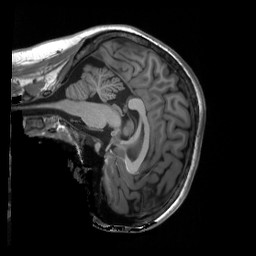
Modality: T1w
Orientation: sagittal
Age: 21